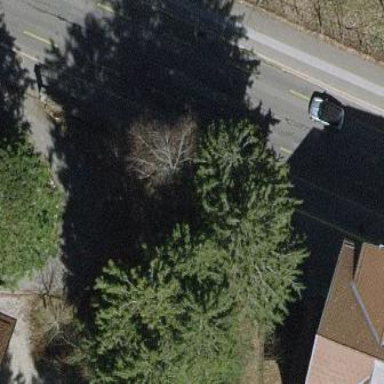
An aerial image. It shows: Garage.